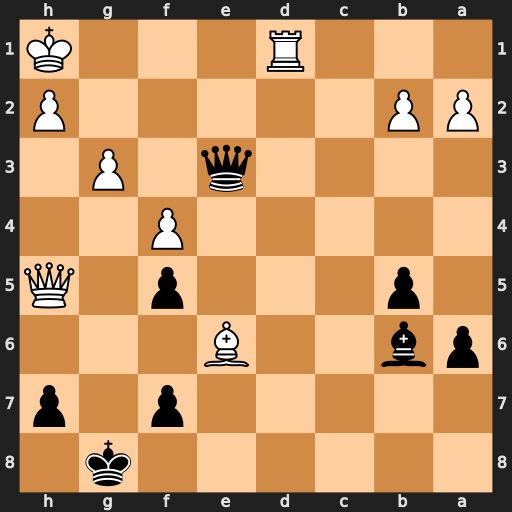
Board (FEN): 6k1/5p1p/pb2B3/1p3p1Q/5P2/4q1P1/PP5P/3R3K
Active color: b
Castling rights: -
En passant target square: -
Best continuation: Qe4+ Qf3 Qxf3#